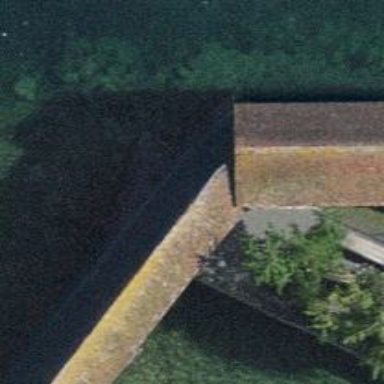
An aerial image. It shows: Footway on truss bridge.